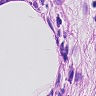
Metastatic tissue present: no